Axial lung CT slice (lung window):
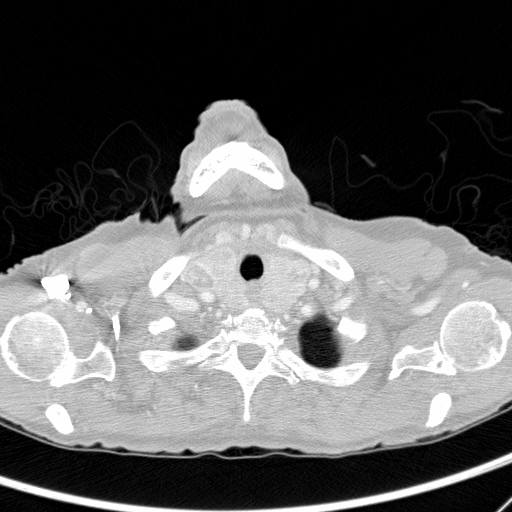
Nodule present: no